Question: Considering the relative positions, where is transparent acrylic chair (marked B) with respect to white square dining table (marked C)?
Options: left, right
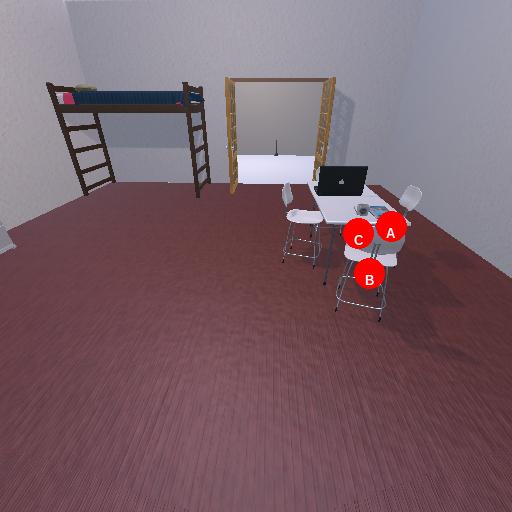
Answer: left